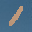
Label: 1